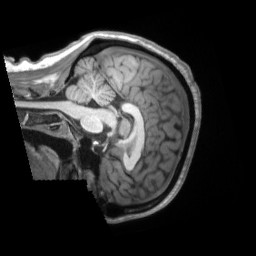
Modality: T1w
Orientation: sagittal
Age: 27
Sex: male
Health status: ill
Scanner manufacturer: siemens
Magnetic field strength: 3 T
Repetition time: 2.2 s
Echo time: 0.00157 s